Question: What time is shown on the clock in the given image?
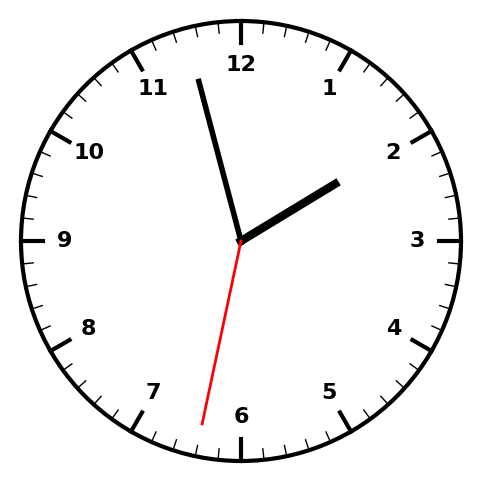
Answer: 01:57:32